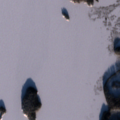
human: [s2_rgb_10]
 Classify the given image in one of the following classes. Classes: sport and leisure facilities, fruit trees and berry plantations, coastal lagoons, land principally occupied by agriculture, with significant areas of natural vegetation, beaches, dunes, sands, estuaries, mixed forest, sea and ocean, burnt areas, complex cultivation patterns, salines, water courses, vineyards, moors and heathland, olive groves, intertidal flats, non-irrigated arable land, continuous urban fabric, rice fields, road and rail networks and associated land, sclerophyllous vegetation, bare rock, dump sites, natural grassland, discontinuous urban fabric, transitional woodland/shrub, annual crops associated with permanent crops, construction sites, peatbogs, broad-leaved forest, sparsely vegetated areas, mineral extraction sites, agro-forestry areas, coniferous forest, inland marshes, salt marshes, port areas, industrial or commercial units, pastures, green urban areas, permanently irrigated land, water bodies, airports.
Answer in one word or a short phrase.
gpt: coniferous forest, water bodies